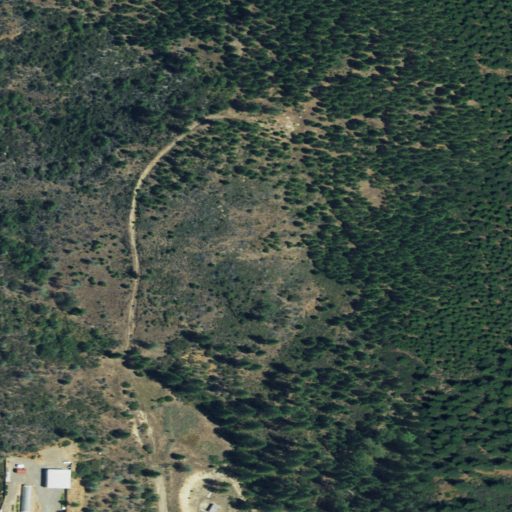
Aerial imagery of mountain in California named Scott Hill containing shrub, evergreen forest, open development, and grassland